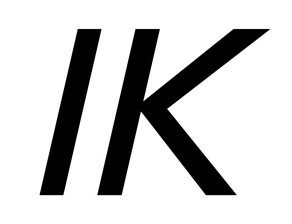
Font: InstrumentSans-Italic_Medium_Italic